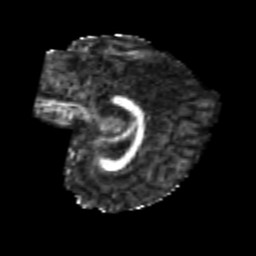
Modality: FA
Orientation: sagittal
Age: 21
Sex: female
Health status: healthy
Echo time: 0.074 s